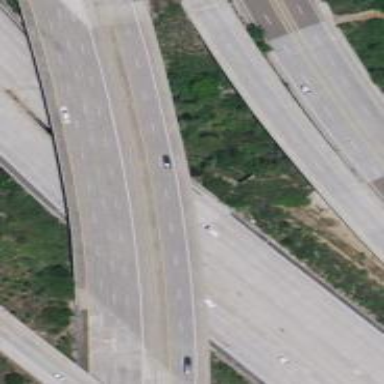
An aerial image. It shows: Bridge over motorway.